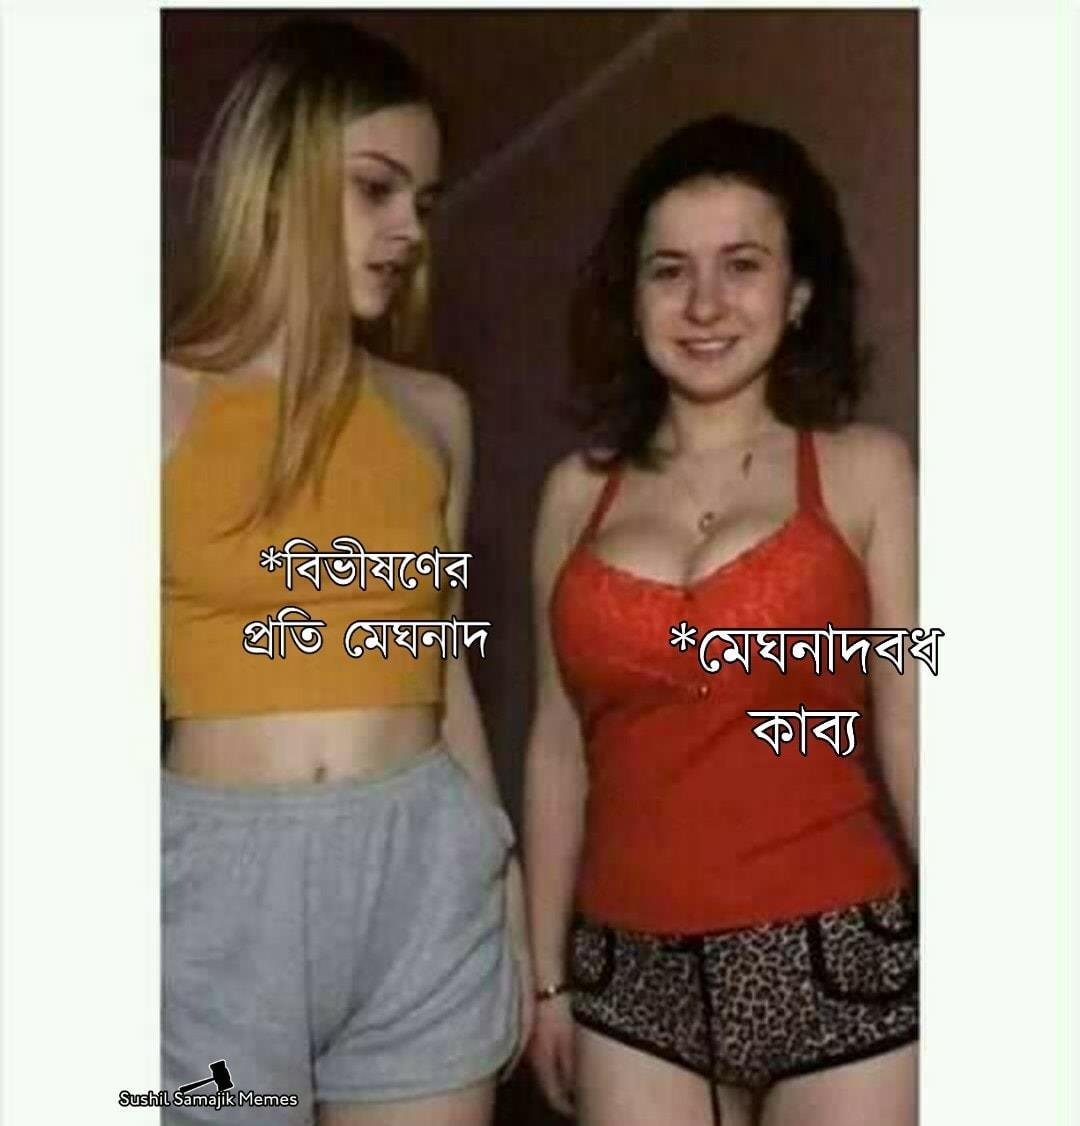
Caption: *বিভীষণের প্রতি মেঘনাদ     *মেঘনাদবধ কাব্য
Label: non-hate